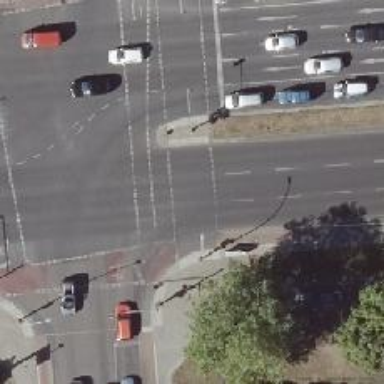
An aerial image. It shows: Footway crossing with traffic signals and island.